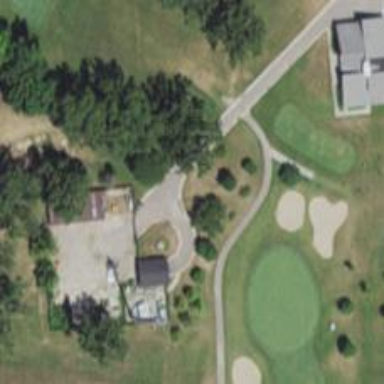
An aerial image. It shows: Path for golf carts.